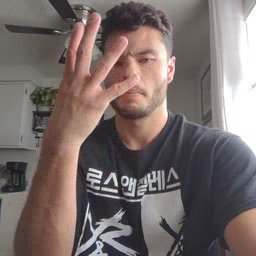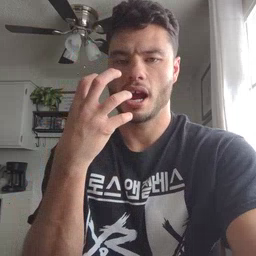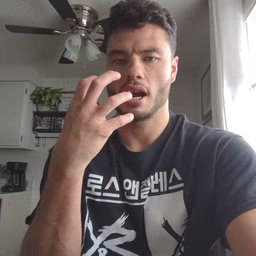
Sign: mad